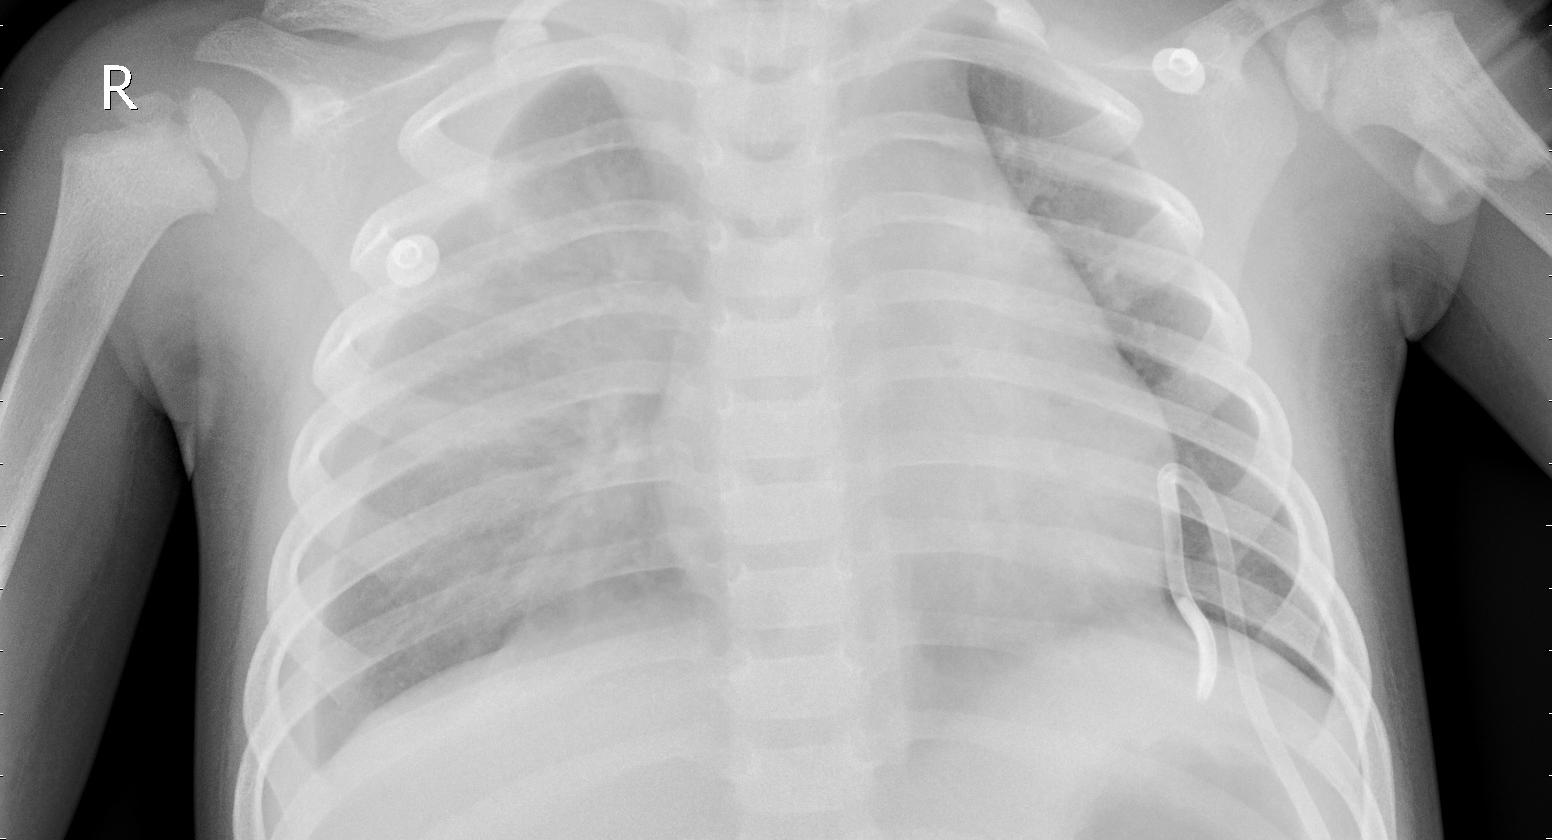
Diagnosis: PNEUMONIA